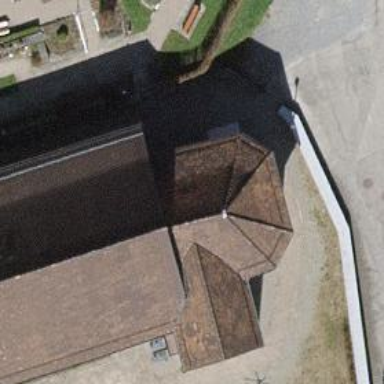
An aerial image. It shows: View of roof edge.